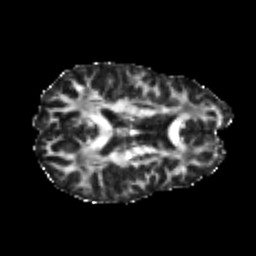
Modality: FA
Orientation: axial
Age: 26
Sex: male
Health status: healthy
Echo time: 0.074 s